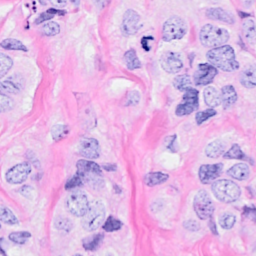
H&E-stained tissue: Breast